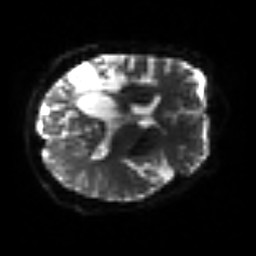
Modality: sbref
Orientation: axial
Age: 62
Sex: female
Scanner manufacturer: siemens
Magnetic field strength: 3 T
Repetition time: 3.2 s
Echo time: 0.081 s